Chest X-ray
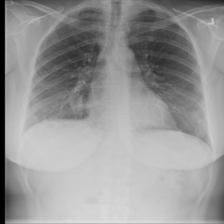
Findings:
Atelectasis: negative
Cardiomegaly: negative
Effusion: negative
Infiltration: negative
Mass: negative
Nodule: positive
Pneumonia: negative
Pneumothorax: negative
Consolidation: negative
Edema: negative
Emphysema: negative
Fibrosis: negative
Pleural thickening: negative
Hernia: negative